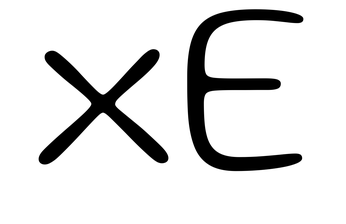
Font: Gluten_ExtraLight